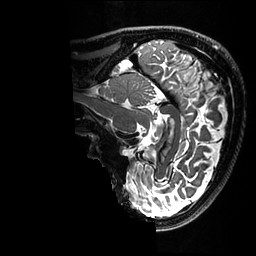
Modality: T2w
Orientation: sagittal
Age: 39
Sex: male
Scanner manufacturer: ge
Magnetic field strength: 3 T
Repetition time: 3.202 s
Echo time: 0.06703 s